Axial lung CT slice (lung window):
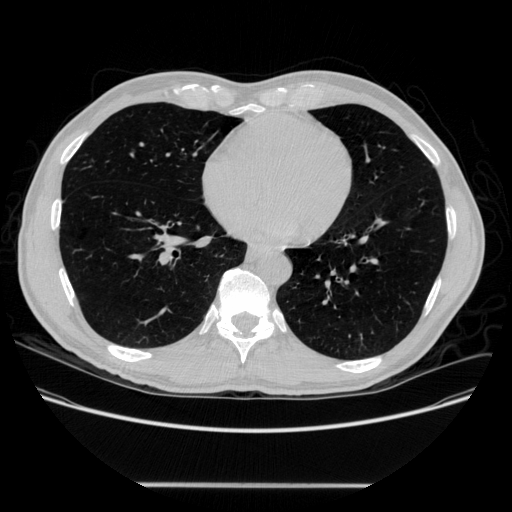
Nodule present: no